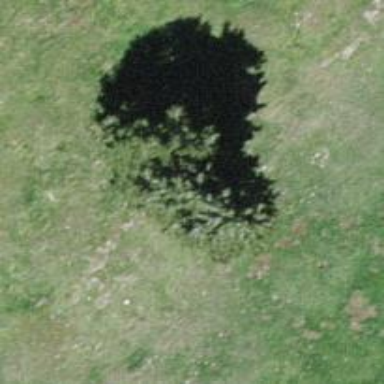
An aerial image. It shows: Needle-leaved tree in nature.